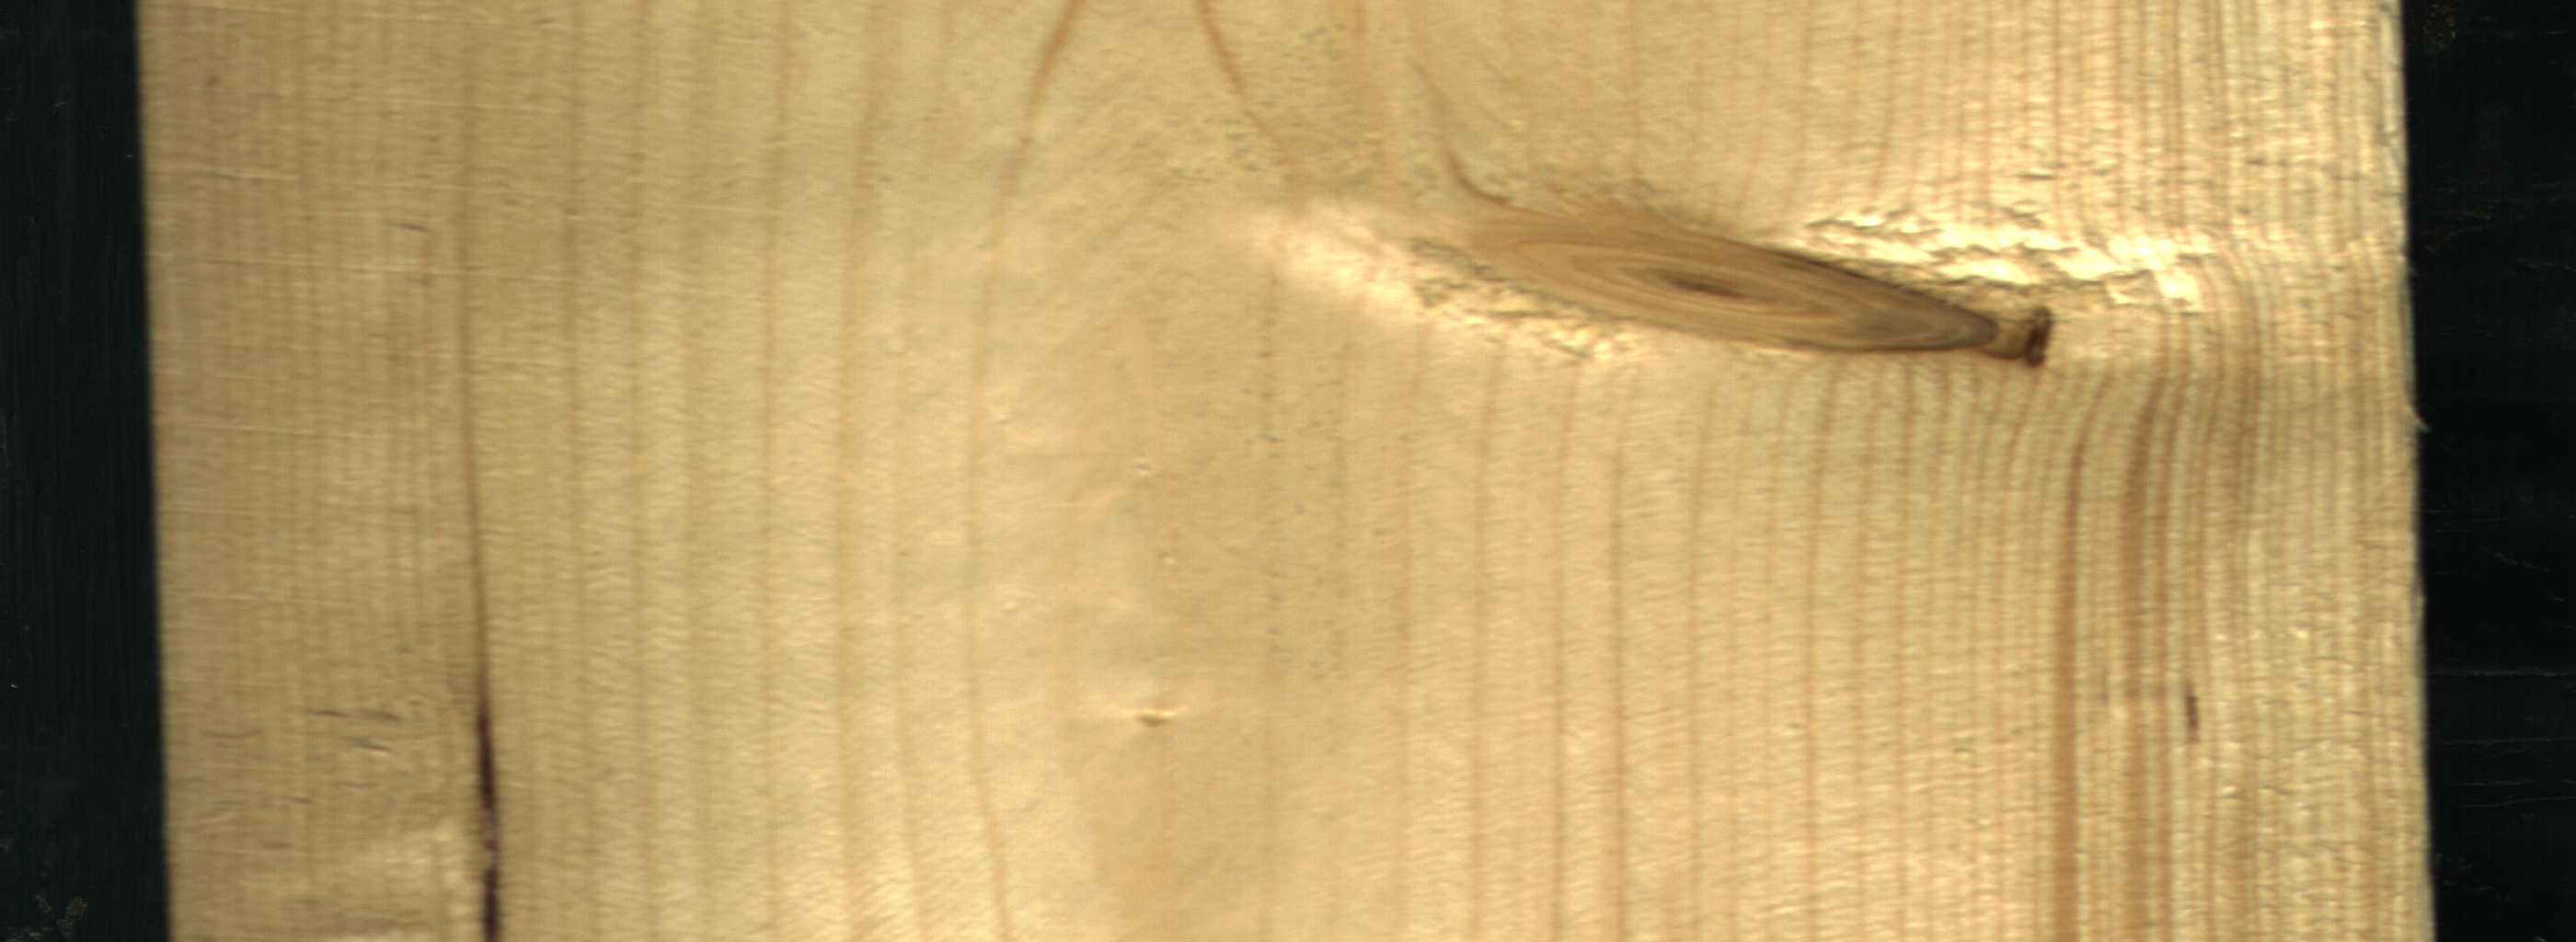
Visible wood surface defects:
Crack
Dead_Knot
Live_Knot